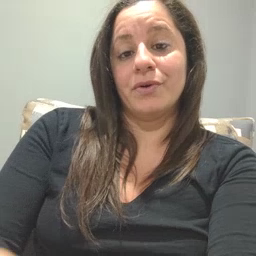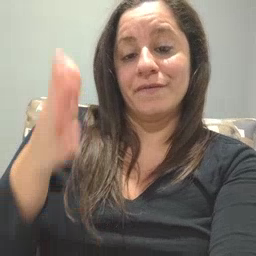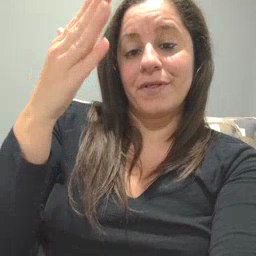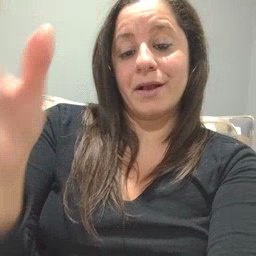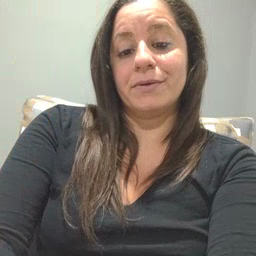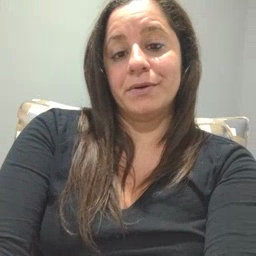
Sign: flag